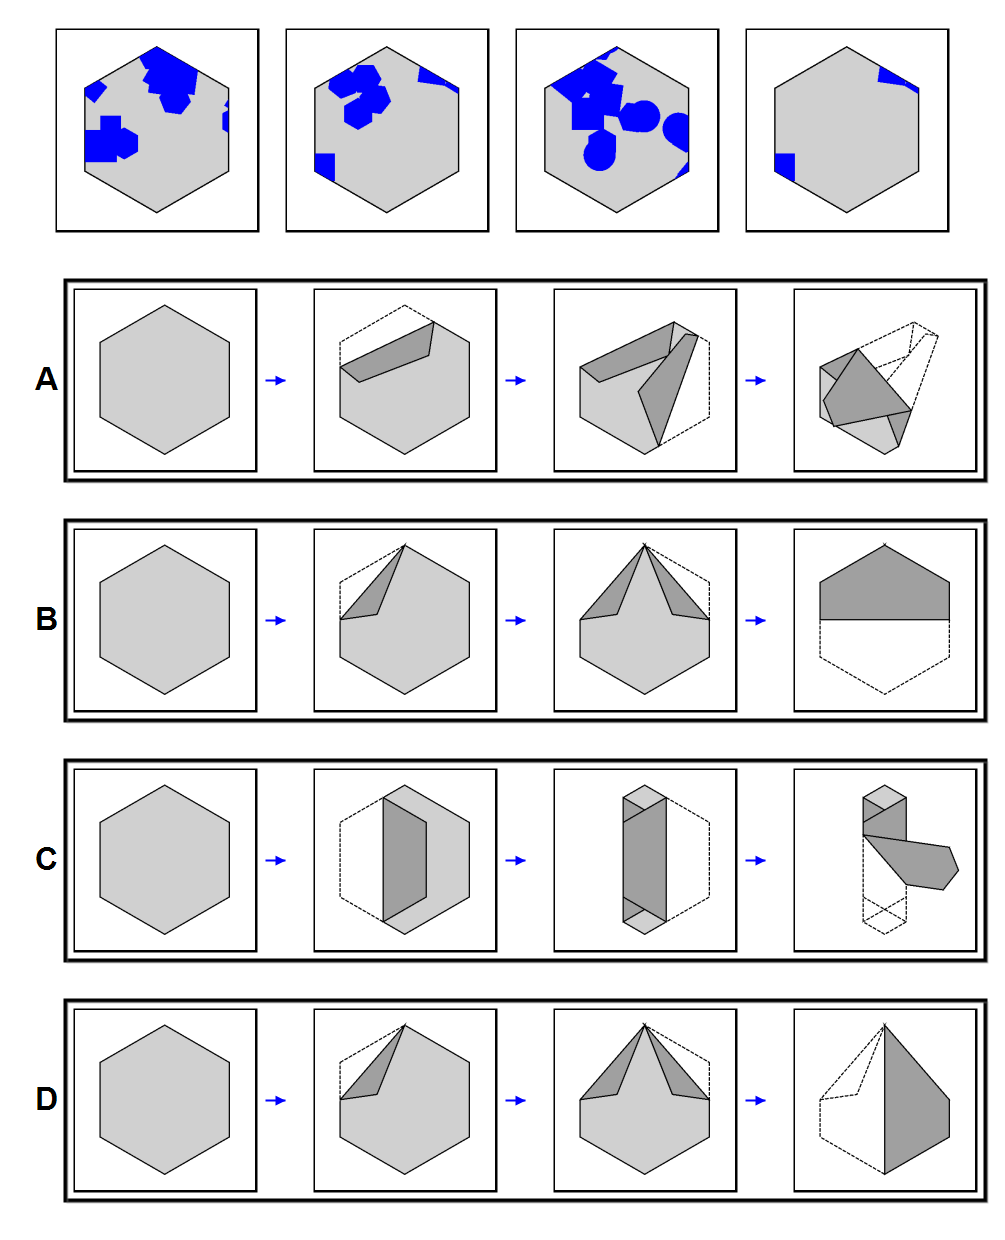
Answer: A